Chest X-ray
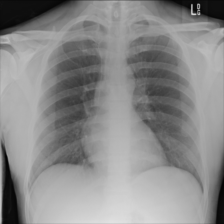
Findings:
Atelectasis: negative
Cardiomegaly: negative
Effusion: negative
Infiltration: negative
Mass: negative
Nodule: negative
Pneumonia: negative
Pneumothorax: negative
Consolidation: negative
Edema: negative
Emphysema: negative
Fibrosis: negative
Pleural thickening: negative
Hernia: negative